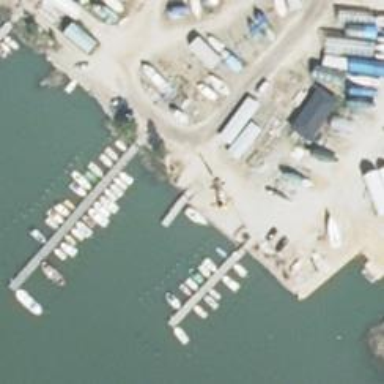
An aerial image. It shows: Man-made pier.